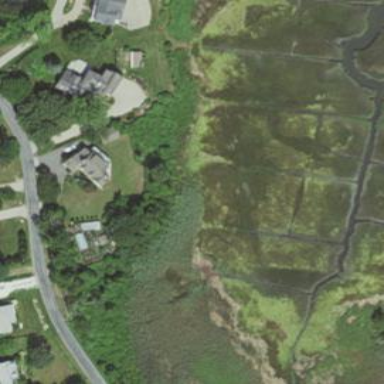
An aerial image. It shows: Beautiful wet meadow natural wetland.